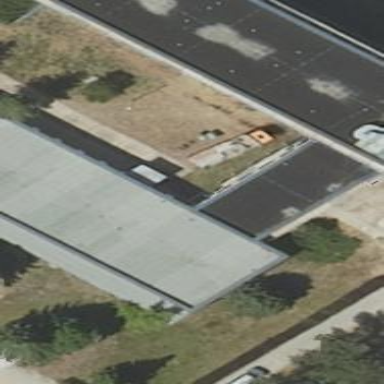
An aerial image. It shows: Hospital building with flat roof.